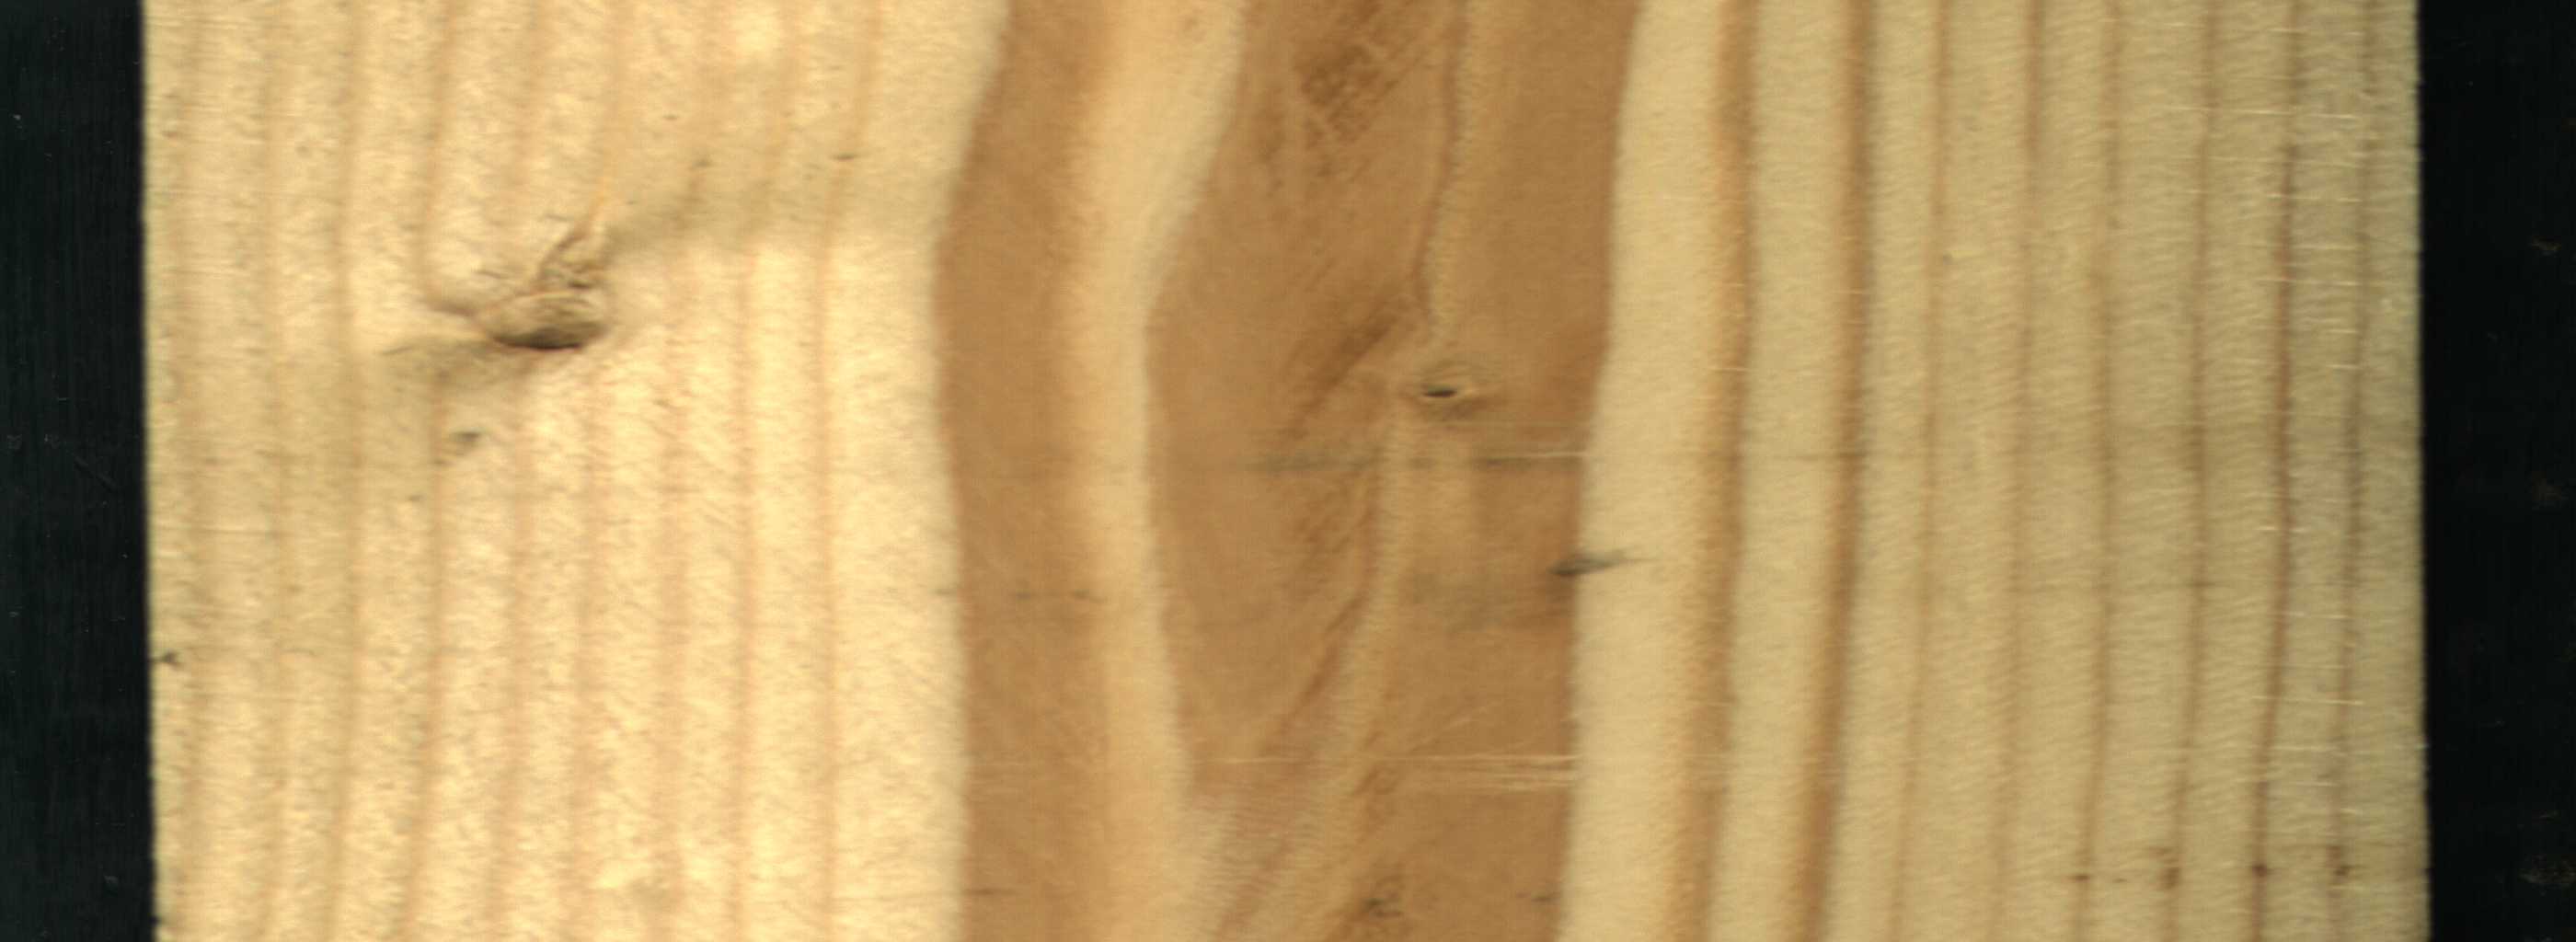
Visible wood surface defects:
Live_Knot